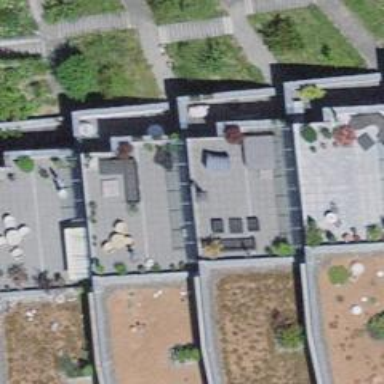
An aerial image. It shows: Residential building with flat red roof.